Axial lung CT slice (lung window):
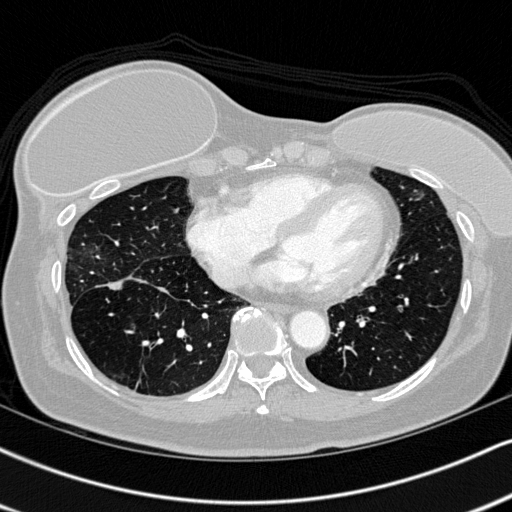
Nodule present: no